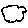
Label: cloud